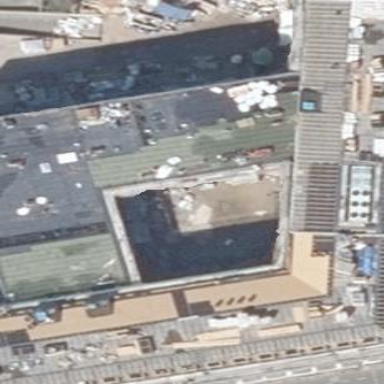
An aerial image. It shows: Hotel building with flat roof.